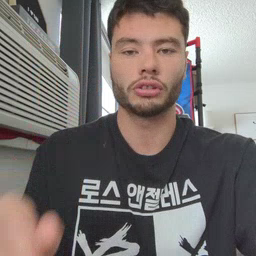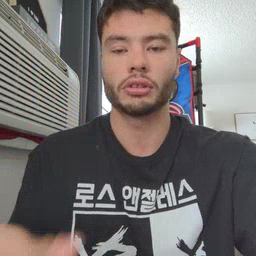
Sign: look